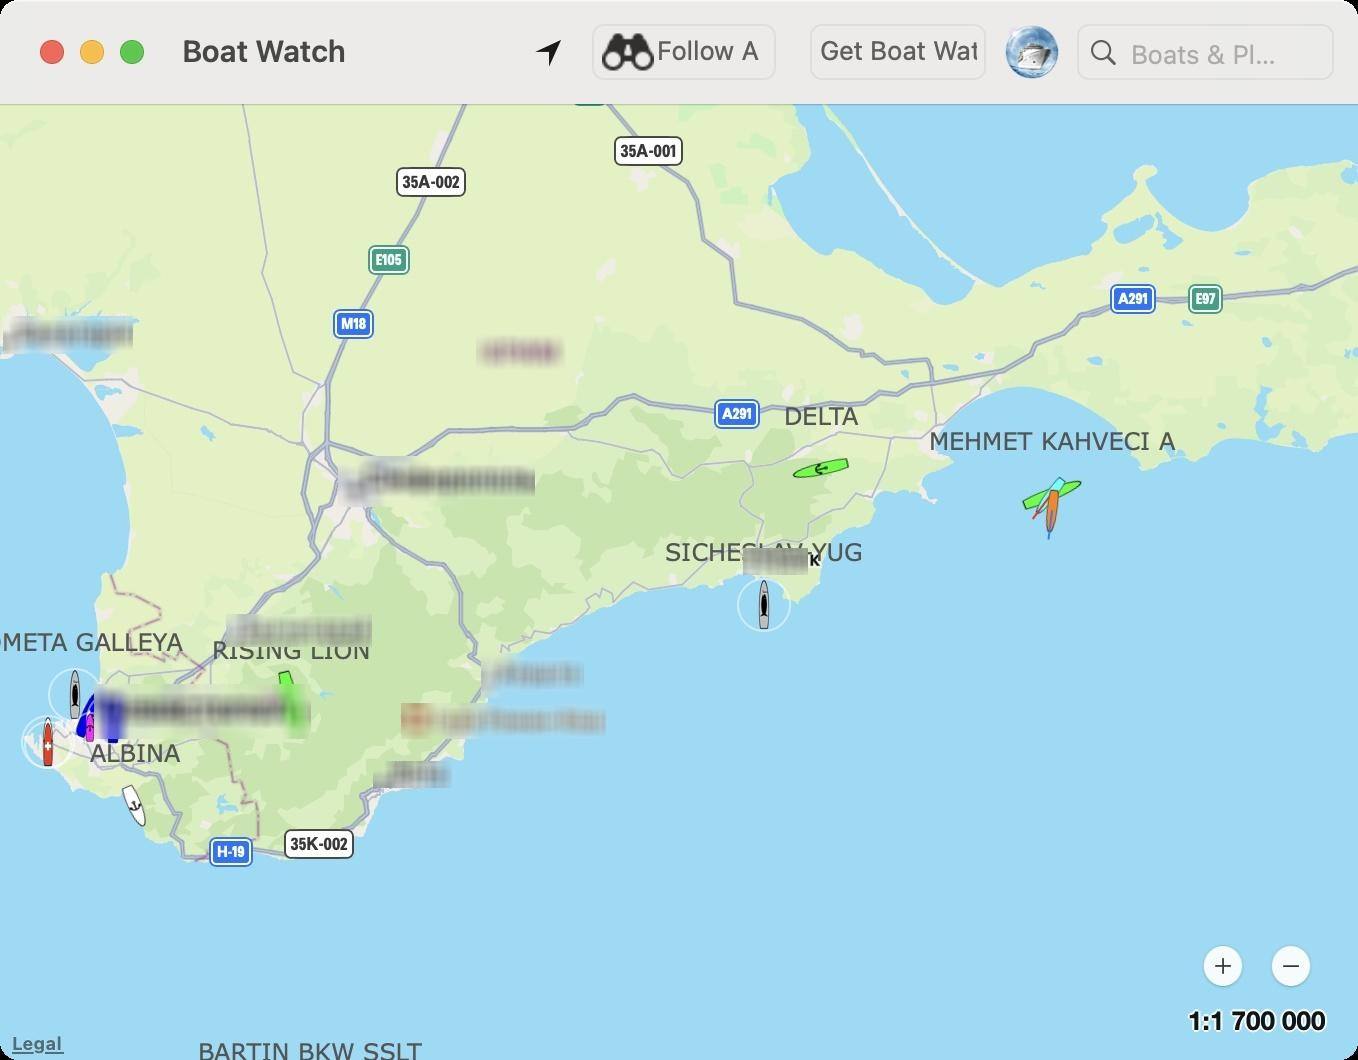
Accessibility tree:
{"name": "Boat_Watch", "role": "AXWindow", "description": null, "role_description": "standard window", "value": null, "position": "363.00;345.00", "size": "679;530", "children": [{"name": null, "role": "AXImage", "description": null, "role_description": "image", "value": null, "position": "0.00;52.00", "size": "679;478", "children": [{"name": "Бахчисарай", "role": "AXButton", "description": null, "role_description": "", "value": null, "position": "103.34;303.25", "size": "30;30", "children": []}, {"name": "Севастополь", "role": "AXButton", "description": null, "role_description": "", "value": null, "position": "29.30;347.30", "size": "30;30", "children": []}, {"name": "Ялта", "role": "AXButton", "description": null, "role_description": "", "value": null, "position": "176.67;376.47", "size": "30;30", "children": []}, {"name": "Гора_Роман-Кош", "role": "AXButton", "description": null, "role_description": "Point of interest", "value": null, "position": "193.07;344.68", "size": "30;30", "children": []}, {"name": "Сімферополь", "role": "AXButton", "description": null, "role_description": "", "value": null, "position": "162.65;229.95", "size": "30;30", "children": []}, {"name": "Алушта", "role": "AXButton", "description": null, "role_description": "", "value": null, "position": "230.13;325.23", "size": "30;30", "children": []}, {"name": "Н-19", "role": "AXStaticText", "description": null, "role_description": "", "value": null, "position": "126.29;411.95", "size": "30;30", "children": []}, {"name": "Євпаторія", "role": "AXButton", "description": null, "role_description": "", "value": null, "position": "0.00;52.00", "size": "0;0", "children": []}, {"name": "Крим", "role": "AXButton", "description": null, "role_description": "", "value": null, "position": "245.60;160.68", "size": "30;30", "children": []}, {"name": "А291", "role": "AXStaticText", "description": null, "role_description": "", "value": null, "position": "353.25;192.17", "size": "30;30", "children": []}, {"name": "Судак", "role": "AXButton", "description": null, "role_description": "", "value": null, "position": "359.82;268.34", "size": "30;30", "children": []}, {"name": "E97", "role": "AXStaticText", "description": null, "role_description": "", "value": null, "position": "298.18;47.57", "size": "30;30", "children": []}, {"name": "М18", "role": "AXStaticText", "description": null, "role_description": "", "value": null, "position": "183.42;108.70", "size": "30;30", "children": []}, {"name": "А291", "role": "AXStaticText", "description": null, "role_description": "", "value": null, "position": "568.81;135.60", "size": "30;30", "children": []}, {"name": "DELTA", "role": "AXImage", "description": "DELTA", "role_description": "Annotation", "value": null, "position": "391.50;227.00", "size": "38;15", "children": [{"name": null, "role": "AXImage", "description": "", "role_description": "image", "value": null, "position": "390.30;231.47", "size": "38;15", "children": []}, {"name": null, "role": "AXStaticText", "description": null, "role_description": "text", "value": "DELTA", "position": "390.00;196.50", "size": "42;19", "children": []}]}, {"name": "RISING_LION", "role": "AXImage", "description": "RISING LION", "role_description": "Annotation", "value": null, "position": "124.00;338.50", "size": "43;26", "children": [{"name": null, "role": "AXImage", "description": "", "role_description": "image", "value": null, "position": "137.67;375.37", "size": "43;26", "children": []}, {"name": null, "role": "AXStaticText", "description": null, "role_description": "text", "value": "RISING LION", "position": "104.00;313.50", "size": "84;19", "children": []}]}, {"name": "ANATOLY_TKACHEV", "role": "AXImage", "description": "ANATOLY TKACHEV", "role_description": "Annotation", "value": null, "position": "8.50;357.00", "size": "31;31", "children": [{"name": null, "role": "AXImage", "description": "", "role_description": "image", "value": null, "position": "39.50;357.00", "size": "31;31", "children": []}]}, {"name": "CHERNOMORETS_35", "role": "AXImage", "description": "CHERNOMORETS 35", "role_description": "Annotation", "value": null, "position": "130.00;425.50", "size": "8;8", "children": [{"name": null, "role": "AXImage", "description": "", "role_description": "image", "value": null, "position": "135.37;434.99", "size": "8;8", "children": []}]}, {"name": "ADMIRAL_LAZAREV", "role": "AXImage", "description": "ADMIRAL LAZAREV", "role_description": "Annotation", "value": null, "position": "27.50;350.00", "size": "33;15", "children": [{"name": null, "role": "AXImage", "description": "", "role_description": "image", "value": null, "position": "57.13;345.01", "size": "33;15", "children": []}]}, {"name": "NEREY", "role": "AXImage", "description": "NEREY", "role_description": "Annotation", "value": null, "position": "33.50;352.50", "size": "23;23", "children": [{"name": null, "role": "AXImage", "description": "", "role_description": "image", "value": null, "position": "56.50;352.50", "size": "23;23", "children": []}]}, {"name": "MEHMET_KAHVECI_A", "role": "AXImage", "description": "MEHMET KAHVECI A", "role_description": "Annotation", "value": null, "position": "505.50;239.50", "size": "41;15", "children": [{"name": null, "role": "AXImage", "description": "", "role_description": "image", "value": null, "position": "547.82;246.27", "size": "41;15", "children": []}, {"name": null, "role": "AXStaticText", "description": null, "role_description": "text", "value": "MEHMET KAHVECI A", "position": "462.50;209.00", "size": "128;19", "children": []}]}, {"name": "SICHESLAV-YUG", "role": "AXImage", "description": "SICHESLAV-YUG", "role_description": "Annotation", "value": null, "position": "365.00;285.50", "size": "34;34", "children": [{"name": null, "role": "AXImage", "description": "", "role_description": "image", "value": null, "position": "399.00;285.50", "size": "34;34", "children": []}, {"name": null, "role": "AXStaticText", "description": null, "role_description": "text", "value": "SICHESLAV-YUG", "position": "330.50;264.50", "size": "103;19", "children": []}]}, {"name": "BARTIN_BKW_SSLT", "role": "AXImage", "description": "BARTIN BKW SSLT", "role_description": "Annotation", "value": null, "position": "132.00;529.50", "size": "46;46", "children": [{"name": null, "role": "AXImage", "description": "", "role_description": "image", "value": null, "position": "178.00;529.50", "size": "46;46", "children": []}, {"name": null, "role": "AXStaticText", "description": null, "role_description": "text", "value": "BARTIN BKW SSLT", "position": "97.00;514.50", "size": "116;19", "children": []}]}, {"name": "ORKA-YUG", "role": "AXImage", "description": "ORKA-YUG", "role_description": "Annotation", "value": null, "position": "509.50;241.00", "size": "31;14", "children": [{"name": null, "role": "AXImage", "description": "", "role_description": "image", "value": null, "position": "510.08;256.17", "size": "31;14", "children": []}]}, {"name": "KOMETA_GALLEYA", "role": "AXImage", "description": "KOMETA GALLEYA", "role_description": "Annotation", "value": null, "position": "20.50;330.50", "size": "34;34", "children": [{"name": null, "role": "AXImage", "description": "", "role_description": "image", "value": null, "position": "54.50;330.50", "size": "34;34", "children": []}, {"name": null, "role": "AXStaticText", "description": null, "role_description": "text", "value": "KOMETA GALLEYA", "position": "-18.50;309.50", "size": "112;19", "children": []}]}, {"name": "DERZKIY", "role": "AXImage", "description": "DERZKIY", "role_description": "Annotation", "value": null, "position": "510.50;248.50", "size": "31;14", "children": [{"name": null, "role": "AXImage", "description": "", "role_description": "image", "value": null, "position": "517.16;270.03", "size": "31;14", "children": []}]}, {"name": "KAP-LEYT._KAZARSKIY", "role": "AXImage", "description": "KAP-LEYT. KAZARSKIY", "role_description": "Annotation", "value": null, "position": "39.50;342.50", "size": "34;34", "children": [{"name": null, "role": "AXImage", "description": "", "role_description": "image", "value": null, "position": "73.50;342.50", "size": "34;34", "children": []}]}, {"name": "TOPAZ", "role": "AXImage", "description": "TOPAZ", "role_description": "Annotation", "value": null, "position": "7.00;354.00", "size": "34;34", "children": [{"name": null, "role": "AXImage", "description": "", "role_description": "image", "value": null, "position": "41.00;354.00", "size": "34;34", "children": []}]}, {"name": "ALBINA", "role": "AXImage", "description": "ALBINA", "role_description": "Annotation", "value": null, "position": "52.00;395.00", "size": "31;16", "children": [{"name": null, "role": "AXImage", "description": "", "role_description": "image", "value": null, "position": "66.19;420.39", "size": "31;16", "children": []}, {"name": null, "role": "AXStaticText", "description": null, "role_description": "text", "value": "ALBINA", "position": "43.00;365.00", "size": "50;19", "children": []}]}]}, {"name": null, "role": "AXToolbar", "description": null, "role_description": "toolbar", "value": null, "position": "0.00;0.00", "size": "679;52", "children": [{"name": null, "role": "AXButton", "description": "Home", "role_description": "button", "value": null, "position": "257.00;0.00", "size": "35;52", "children": []}, {"name": null, "role": "AXCheckBox", "description": "Follow Favourite", "role_description": "checkbox", "value": 0, "position": "292.00;0.00", "size": "100;52", "children": []}, {"name": null, "role": "AXButton", "description": "Custom View", "role_description": "button", "value": null, "position": "401.00;0.00", "size": "96;52", "children": []}, {"name": null, "role": "AXButton", "description": "Custom View", "role_description": "button", "value": null, "position": "497.50;0.00", "size": "37;52", "children": []}, {"name": null, "role": "AXGroup", "description": null, "role_description": "group", "value": null, "position": "534.50;0.00", "size": "136;52", "children": [{"name": null, "role": "AXTextField", "description": "Search for Boats or Places", "role_description": "search text field", "value": "", "position": "537.50;11.00", "size": "130;31", "children": [{"name": "", "role": "AXButton", "description": "search", "role_description": "button", "value": null, "position": "539.50;15.00", "size": "25;22", "children": []}]}]}]}, {"name": null, "role": "AXButton", "description": null, "role_description": "close button", "value": null, "position": "19.00;18.00", "size": "14;16", "children": []}, {"name": null, "role": "AXButton", "description": null, "role_description": "full screen button", "value": null, "position": "59.00;18.00", "size": "14;16", "children": [{"name": null, "role": "AXGroup", "description": null, "role_description": "group", "value": null, "position": "59.00;18.00", "size": "14;16", "children": [{"name": null, "role": "AXGroup", "description": null, "role_description": "group", "value": null, "position": "59.00;18.00", "size": "14;16", "children": []}]}]}, {"name": null, "role": "AXButton", "description": null, "role_description": "minimize button", "value": null, "position": "39.00;18.00", "size": "14;16", "children": []}, {"name": null, "role": "AXStaticText", "description": null, "role_description": "text", "value": "Boat Watch", "position": "87.00;0.00", "size": "170;52", "children": []}]}